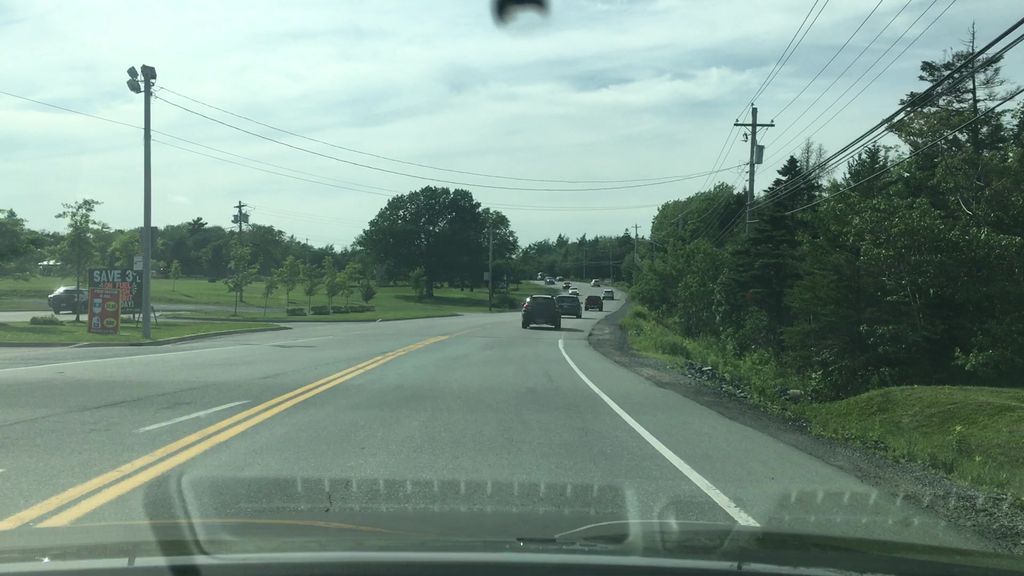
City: halifax